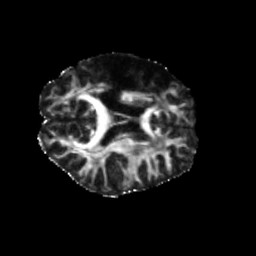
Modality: FA
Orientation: axial
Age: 36
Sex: female
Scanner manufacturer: siemens
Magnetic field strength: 3 T
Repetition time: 5.47 s
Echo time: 0.0854 s